Question: I would really like to change STDERR (web server) colors using Meteor on Windows 7. They are blue at the moment and I can't see it on my Powershell (black background) screen. I spent half day on changing Powershell colors but found out that none of them were blue, so it must be some meteor setting.

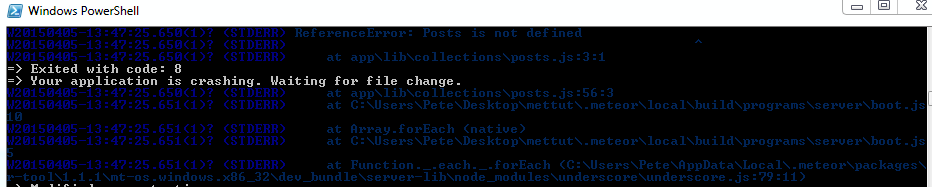
Answer: You can try enabling 'raw-logs' to remove the colours by passing it as a flag when you run 'meteor'
'''
meteor --raw-logs
'''